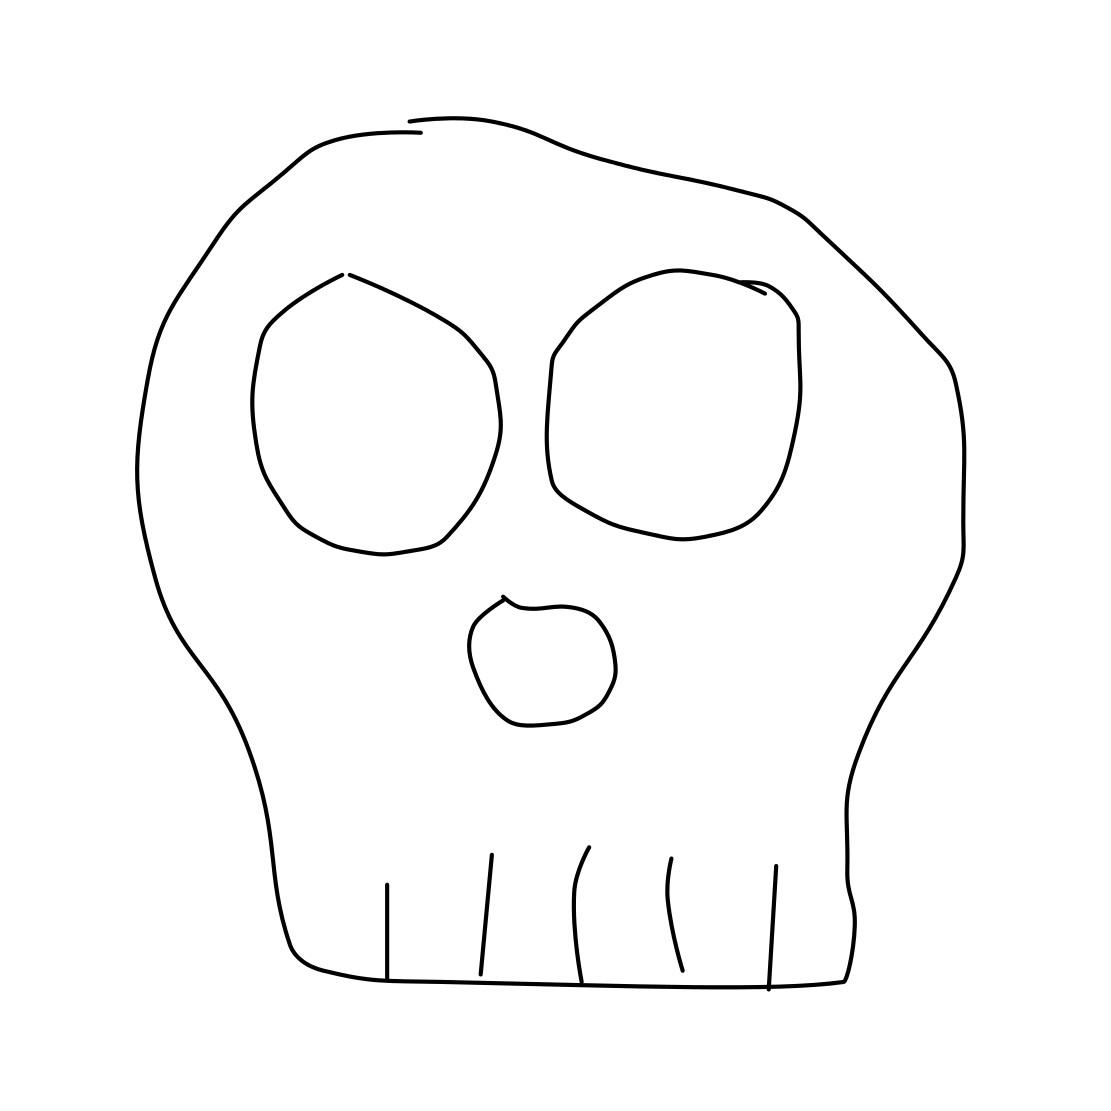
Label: skull